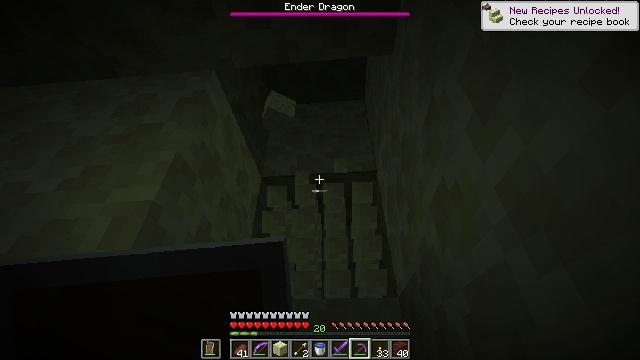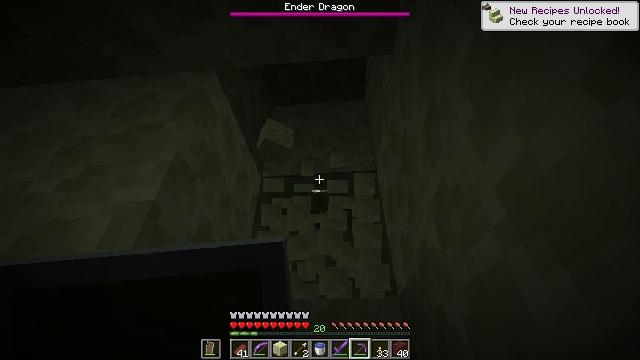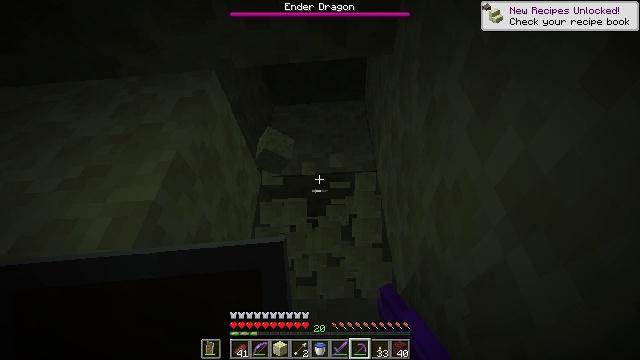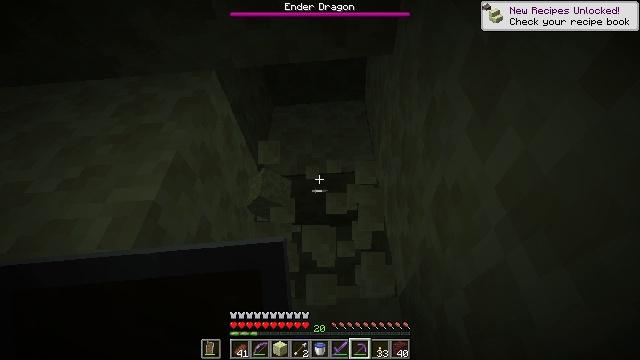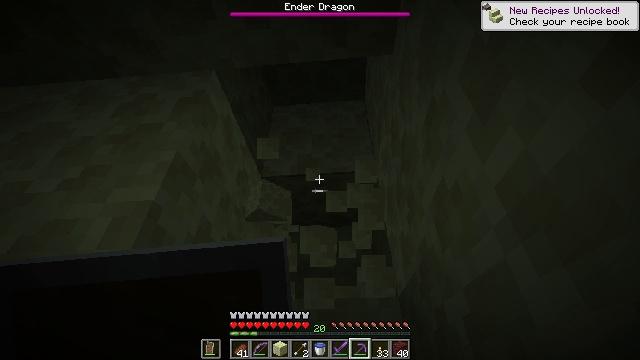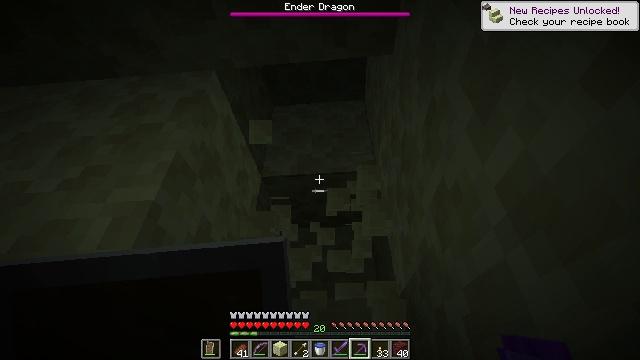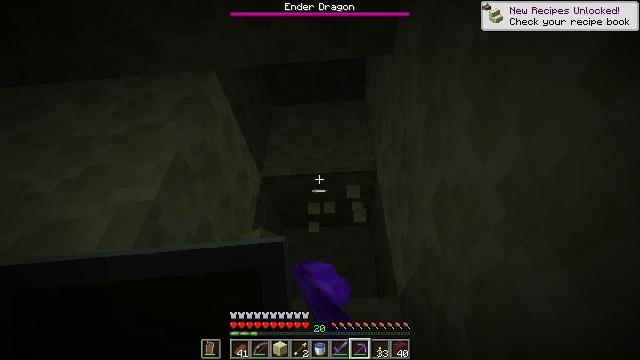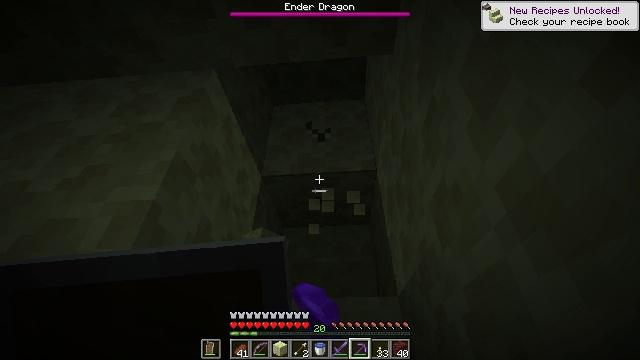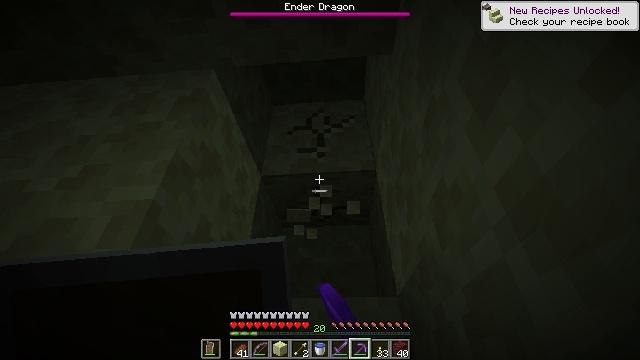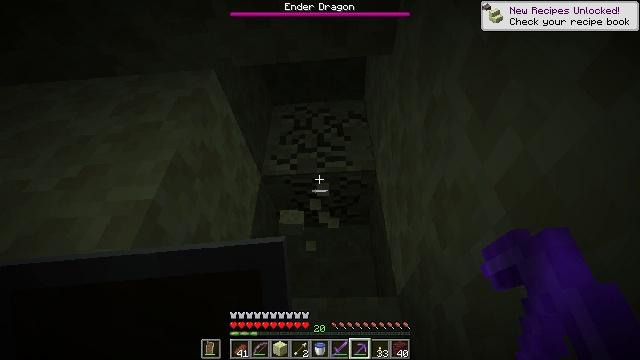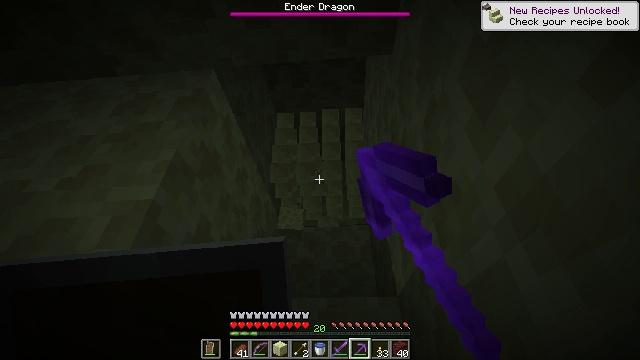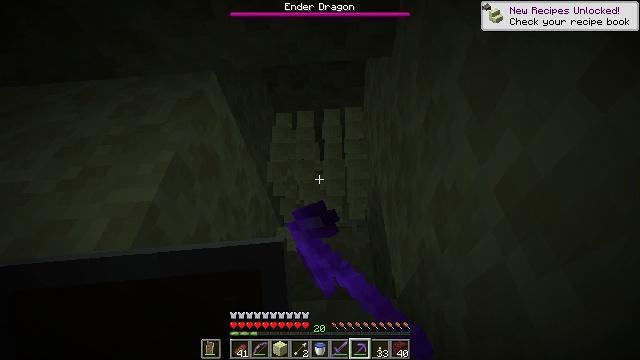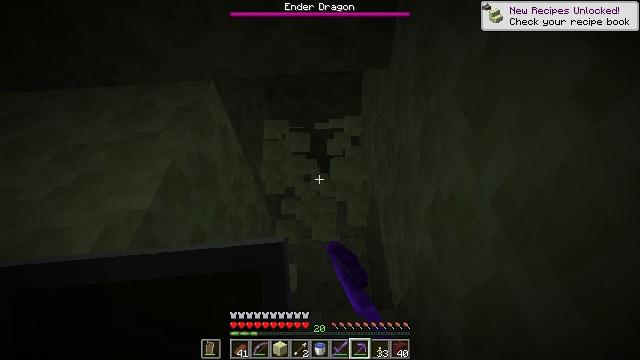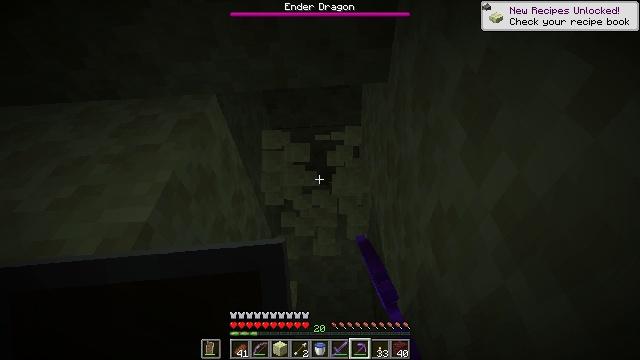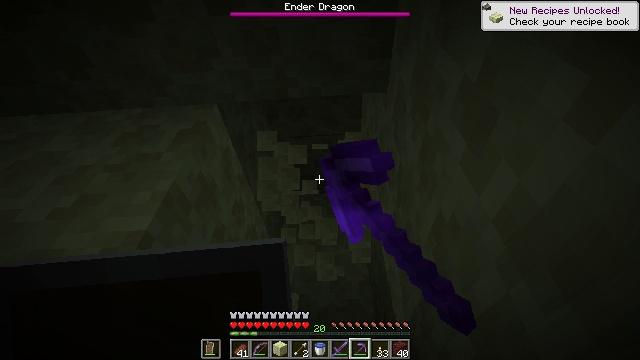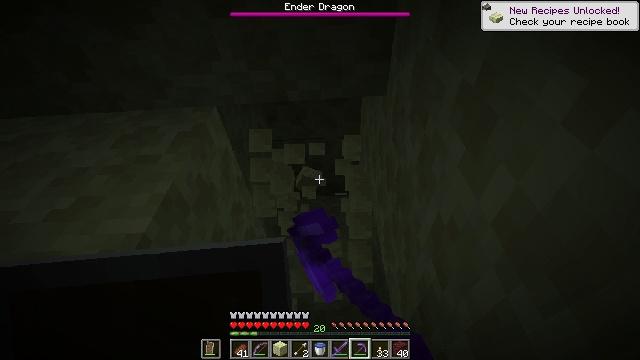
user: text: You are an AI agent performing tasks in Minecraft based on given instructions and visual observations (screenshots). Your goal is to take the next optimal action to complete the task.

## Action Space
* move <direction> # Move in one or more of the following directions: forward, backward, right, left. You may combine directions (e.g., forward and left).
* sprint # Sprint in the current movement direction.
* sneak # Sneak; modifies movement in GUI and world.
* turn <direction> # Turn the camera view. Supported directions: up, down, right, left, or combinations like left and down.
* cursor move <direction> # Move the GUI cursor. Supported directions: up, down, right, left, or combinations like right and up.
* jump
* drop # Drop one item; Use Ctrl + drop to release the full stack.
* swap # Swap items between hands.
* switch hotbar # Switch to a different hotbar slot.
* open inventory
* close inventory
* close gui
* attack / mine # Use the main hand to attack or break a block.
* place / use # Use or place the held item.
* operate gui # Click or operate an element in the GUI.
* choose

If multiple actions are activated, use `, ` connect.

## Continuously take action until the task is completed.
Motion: motion action
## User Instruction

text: Collect end stone for your base.
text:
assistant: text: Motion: attack / mine
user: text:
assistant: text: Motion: attack / mine
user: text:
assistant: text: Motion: attack / mine
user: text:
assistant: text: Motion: attack / mine
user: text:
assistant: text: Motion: attack / mine
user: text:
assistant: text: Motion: attack / mine
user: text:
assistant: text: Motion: attack / mine
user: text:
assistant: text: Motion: attack / mine
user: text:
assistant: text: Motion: attack / mine
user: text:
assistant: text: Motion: attack / mine
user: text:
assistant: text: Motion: attack / mine
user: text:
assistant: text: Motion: turn up, attack / mine
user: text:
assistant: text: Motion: turn up, attack / mine
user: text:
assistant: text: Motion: turn up, attack / mine
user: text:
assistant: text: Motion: attack / mine
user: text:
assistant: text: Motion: attack / mine
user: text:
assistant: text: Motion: attack / mine
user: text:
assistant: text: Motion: attack / mine
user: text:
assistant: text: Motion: attack / mine
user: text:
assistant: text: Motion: attack / mine
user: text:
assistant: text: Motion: attack / mine
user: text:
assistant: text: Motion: attack / mine
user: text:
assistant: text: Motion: attack / mine
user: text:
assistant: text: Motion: attack / mine
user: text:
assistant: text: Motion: no_op
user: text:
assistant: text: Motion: no_op
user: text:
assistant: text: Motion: turn down
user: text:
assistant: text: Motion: turn right and down
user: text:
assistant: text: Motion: turn right and down
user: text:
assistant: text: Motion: turn down